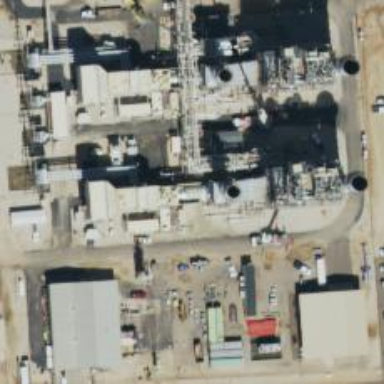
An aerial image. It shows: Gas turbine power generator.